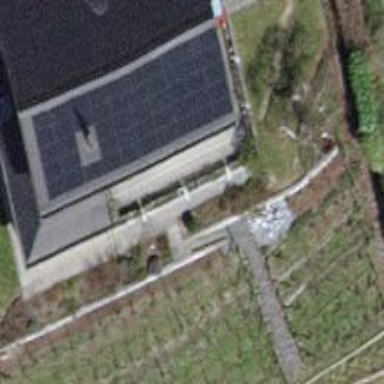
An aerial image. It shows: Solar power generator utilizing photovoltaic technology with solar photovoltaic panels.